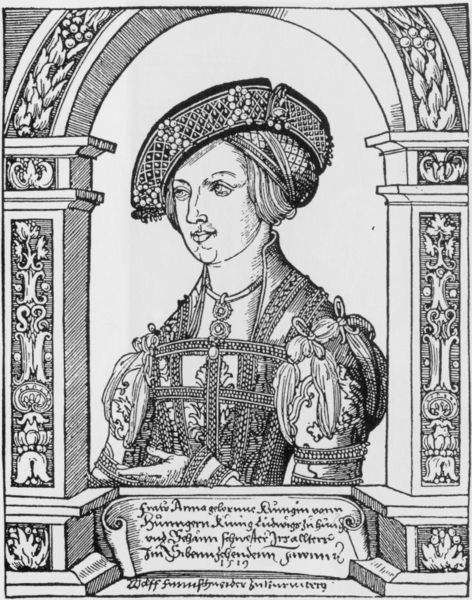
Titel: Bildnis der Anna, Königin von Ungarn, Schwester von Ludwig II von Ungarn im Alter von 16
Künstler: Erhard Schön
Institution: (Seriendruck)
Schlagwörter: hand, kämpfer, mann, weiß, fenster, frau, frisur, geste, grau, haar, hut, kleid, mund, nase, pfeiler, schmuck, schwarz, stirn, säule, säulen, zeichnung, blick, dame, muster, ornament, architektur, arme, augen, federn, gesicht, kleidung, kragen, rahmen, ärmel, bildnis, hals, portrait, porträt, signatur, bestickt, gewand, haare, halbfigur, reich, stickerei, adel, augenbrauen, kinn, lippen, perle, puffärmel, renaissance, rund, lächeln, taille, holzschnitt, schrift, wangen, bogen, mieder, kette, grafik, graphik, rundbogen, inschrift, floral, ornamente, verzierung, hutkrempe, krempe, halskette, tor, druck, schraffur, radierung, stich, schwarzweiß, text, kranz, brokat, buchdruck, armband, halbprofil, schriftrolle, königin, bänder, ornamentik, kupferstich, netz, handschrift, beschreibung, anna, stifterin, schriftfeld, medaillons, munt, seriendruck, haarnetz, gewan, perlenschmuck, reiche verzierung, dkor, lithogaphie, profiil, stiftung, 16. jahrhundert, behaim, vrouw, perlenanhänger, halschmuck, maximilian #, kaier maximilian, hehaim